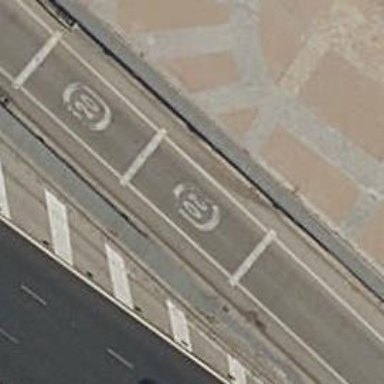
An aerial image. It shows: Bump for traffic calming.